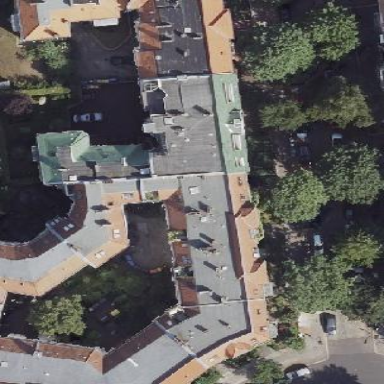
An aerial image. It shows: Building consisting of apartments with double saltbox roof shape.